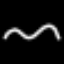
Label: squiggle